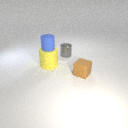
small blue rubber cylinder above large yellow rubber cylinder